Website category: sports
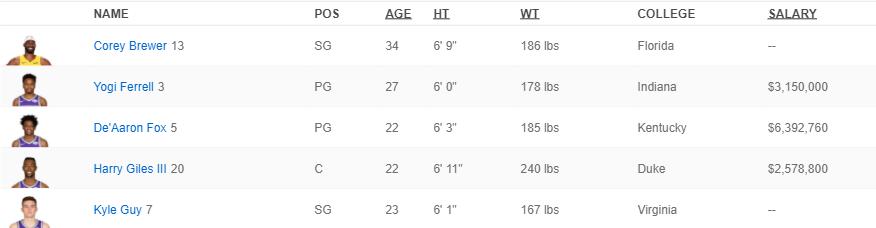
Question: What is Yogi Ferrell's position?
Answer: PG

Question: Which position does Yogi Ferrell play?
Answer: PG

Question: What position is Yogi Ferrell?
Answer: PG

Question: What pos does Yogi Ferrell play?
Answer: PG

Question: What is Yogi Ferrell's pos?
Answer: PG

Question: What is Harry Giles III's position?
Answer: C

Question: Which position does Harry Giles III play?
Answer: C

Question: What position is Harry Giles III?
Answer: C

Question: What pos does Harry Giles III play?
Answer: C

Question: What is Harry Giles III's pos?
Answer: C

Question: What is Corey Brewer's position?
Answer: SG

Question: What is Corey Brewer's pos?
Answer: SG

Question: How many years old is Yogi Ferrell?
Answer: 27

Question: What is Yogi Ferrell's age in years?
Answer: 27

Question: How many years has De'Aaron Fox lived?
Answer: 22

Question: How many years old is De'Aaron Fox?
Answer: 22

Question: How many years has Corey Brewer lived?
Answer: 34

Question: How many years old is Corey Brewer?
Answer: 34

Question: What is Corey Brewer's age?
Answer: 34

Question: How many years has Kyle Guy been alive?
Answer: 23

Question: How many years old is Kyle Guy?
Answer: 23

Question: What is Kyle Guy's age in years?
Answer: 23

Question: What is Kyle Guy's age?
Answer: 23

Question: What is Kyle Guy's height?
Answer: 6' 1"

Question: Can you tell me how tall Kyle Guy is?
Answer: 6' 1"

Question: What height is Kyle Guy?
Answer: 6' 1"

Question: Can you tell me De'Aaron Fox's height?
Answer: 6' 3"

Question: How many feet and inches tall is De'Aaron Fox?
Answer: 6' 3"

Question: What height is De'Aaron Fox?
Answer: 6' 3"

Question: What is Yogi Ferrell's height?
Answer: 6' 0"

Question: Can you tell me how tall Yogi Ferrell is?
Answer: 6' 0"

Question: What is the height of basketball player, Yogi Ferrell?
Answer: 6' 0"

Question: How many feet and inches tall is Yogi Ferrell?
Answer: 6' 0"

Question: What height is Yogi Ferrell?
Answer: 6' 0"

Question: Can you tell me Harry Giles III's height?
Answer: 6' 11"

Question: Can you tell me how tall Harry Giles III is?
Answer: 6' 11"

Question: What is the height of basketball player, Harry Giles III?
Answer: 6' 11"

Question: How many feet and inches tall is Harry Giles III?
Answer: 6' 11"

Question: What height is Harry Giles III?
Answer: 6' 11"

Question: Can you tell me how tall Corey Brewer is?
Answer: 6' 9"

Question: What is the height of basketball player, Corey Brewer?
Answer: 6' 9"

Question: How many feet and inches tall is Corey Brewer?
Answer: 6' 9"

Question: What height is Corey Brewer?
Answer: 6' 9"

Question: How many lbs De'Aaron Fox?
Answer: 185 lbs

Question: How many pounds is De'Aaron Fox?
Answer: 185 lbs

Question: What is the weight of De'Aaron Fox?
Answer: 185 lbs

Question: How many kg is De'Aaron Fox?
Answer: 185 lbs

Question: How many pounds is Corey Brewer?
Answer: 186 lbs

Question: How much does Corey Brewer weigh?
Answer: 186 lbs

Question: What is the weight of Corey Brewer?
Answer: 186 lbs

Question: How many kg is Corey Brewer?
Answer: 186 lbs

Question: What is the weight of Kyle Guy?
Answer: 167 lbs

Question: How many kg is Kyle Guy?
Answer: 167 lbs

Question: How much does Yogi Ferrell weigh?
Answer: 178 lbs

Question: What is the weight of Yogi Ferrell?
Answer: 178 lbs

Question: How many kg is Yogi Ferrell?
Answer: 178 lbs

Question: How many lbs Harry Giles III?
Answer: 240 lbs

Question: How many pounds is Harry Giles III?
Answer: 240 lbs

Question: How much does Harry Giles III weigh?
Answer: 240 lbs

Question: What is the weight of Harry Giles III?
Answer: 240 lbs

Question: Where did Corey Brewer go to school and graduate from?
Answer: Florida

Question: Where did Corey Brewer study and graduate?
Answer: Florida

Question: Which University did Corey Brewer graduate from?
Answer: Florida

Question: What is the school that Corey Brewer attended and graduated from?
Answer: Florida